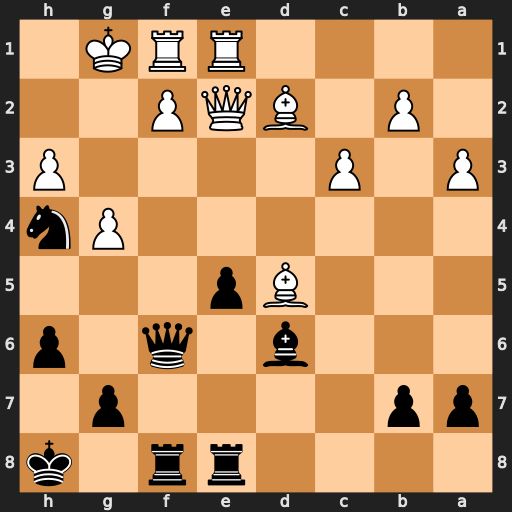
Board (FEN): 4rr1k/pp4p1/3b1q1p/3Bp3/6Pn/P1P4P/1P1BQP2/4RRK1
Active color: b
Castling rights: -
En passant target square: -
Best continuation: e4 Bxe4 Rxe4 Qxe4 Nf3+ Kg2 Nxd2